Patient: sex M, age 62
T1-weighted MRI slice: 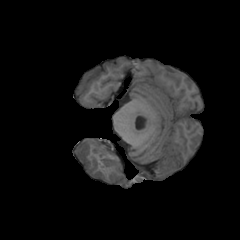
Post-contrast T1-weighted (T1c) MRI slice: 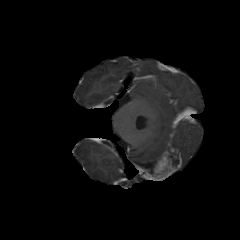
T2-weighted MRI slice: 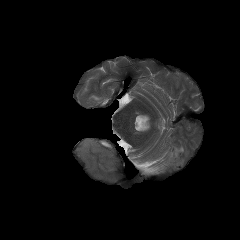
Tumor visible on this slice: yes
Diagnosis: Glioblastoma, IDH-wildtype
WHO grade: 4